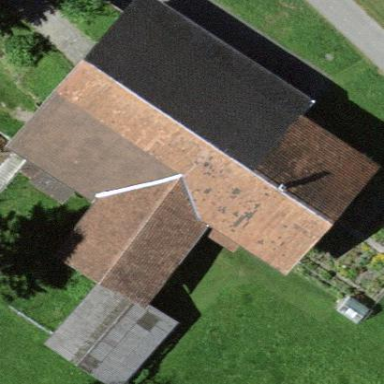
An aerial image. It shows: Farm building.